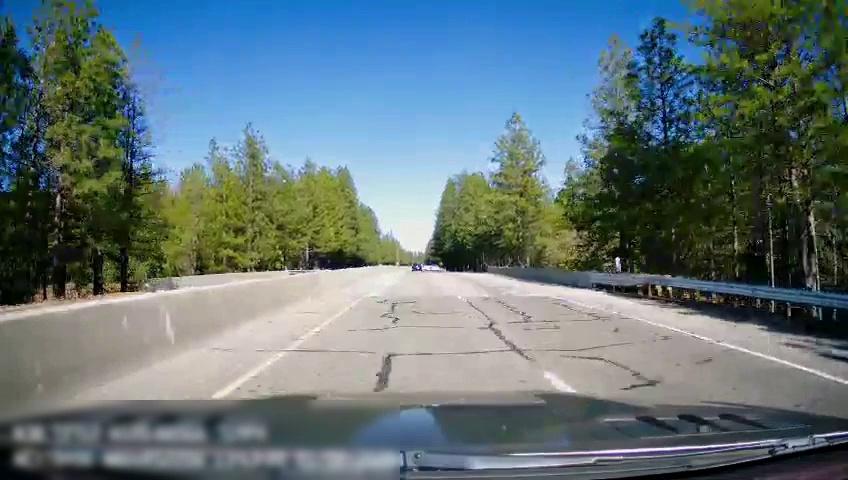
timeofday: Day
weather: Sunny
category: Drivable Space
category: Vehicles | Car
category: Vehicles | Car
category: Lanes | Alternate Lane
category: Lanes | Current Lane
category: Lanes | Alternate Lane